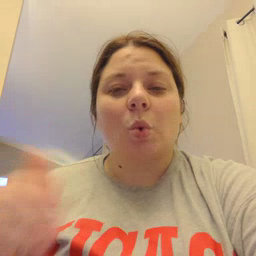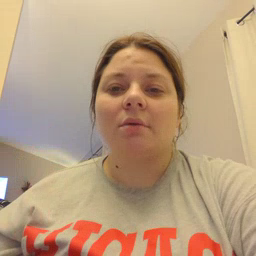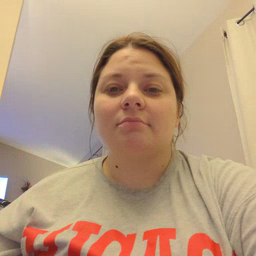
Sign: before